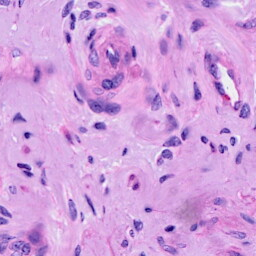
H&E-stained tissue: Cervix